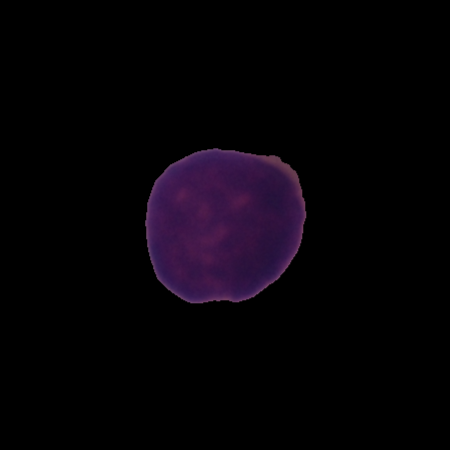
Label: healthy